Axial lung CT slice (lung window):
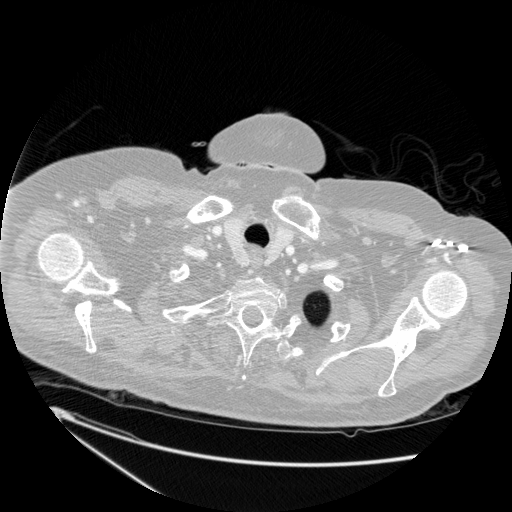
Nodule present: no